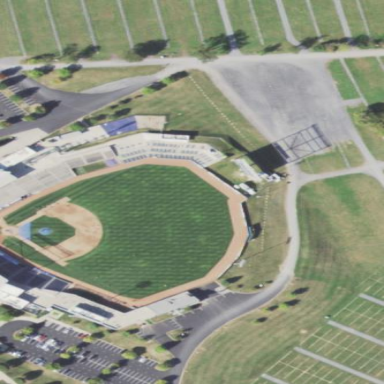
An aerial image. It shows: Baseball pitch for leisure land.